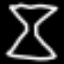
Label: hourglass